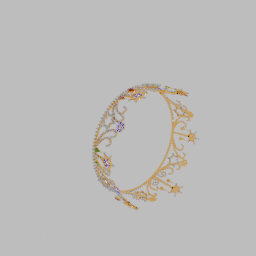
Label: decoration